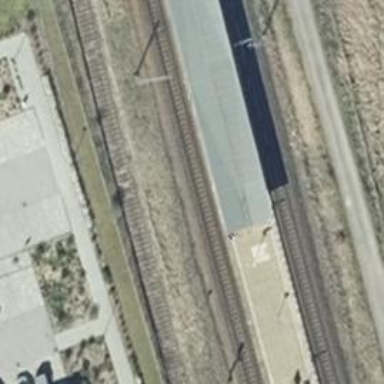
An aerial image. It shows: Public transport station located at railway halt.